Question: I am new in Node.js. Well i have experience in Backbone on Client side and Server side using PHP Laravel framework.
I want know is following connection/communication workflow is correct or possible:

1. My application is being designed using Backbone and its stacks and i can use Backbone model/collection to make service calls. But on Server side is it possible to create web service using Node.js (Without using any Server side scripting like PHP).
2. Am i using Node.js in correct direction at server end.
3. Here Node.js will perform CURD operations on database and return the result in JSON format.
Please suggest me what we can do here.
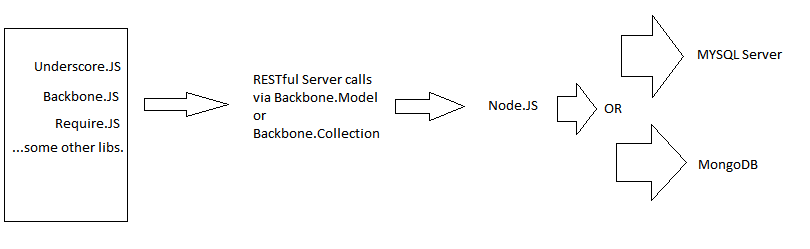
Answer: Yes, Node.js is fantastic at building scalable CRUD JSON APIs to your backend database.
You can use MySQL, MongoDB, Redis or any other number of databases on the backend. You'll find support in <URL> for all the popular databases.
In addition to enhanced performance of Node.js over PHP, you can also make multiple database calls in parallel with Node.js. That's something PHP can't do. In PHP you must make your database calls sequentially. In Node.js you can make several calls in parallel so long as the calls are not interdependent.